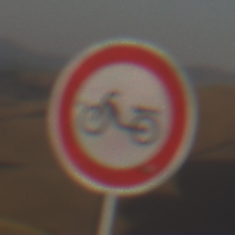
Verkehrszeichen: VerbotMofas
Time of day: SunriseSunset
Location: Outdoor (Nature)
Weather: Clear
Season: NotSpecified
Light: Natural